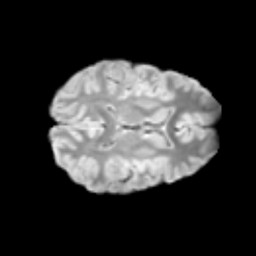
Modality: T2w
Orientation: axial
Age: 14
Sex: female
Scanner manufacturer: siemens
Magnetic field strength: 3 T
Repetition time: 3.8 s
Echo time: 0.07 s